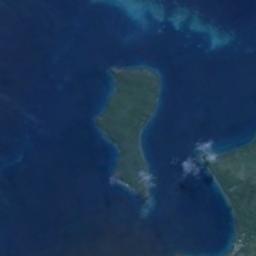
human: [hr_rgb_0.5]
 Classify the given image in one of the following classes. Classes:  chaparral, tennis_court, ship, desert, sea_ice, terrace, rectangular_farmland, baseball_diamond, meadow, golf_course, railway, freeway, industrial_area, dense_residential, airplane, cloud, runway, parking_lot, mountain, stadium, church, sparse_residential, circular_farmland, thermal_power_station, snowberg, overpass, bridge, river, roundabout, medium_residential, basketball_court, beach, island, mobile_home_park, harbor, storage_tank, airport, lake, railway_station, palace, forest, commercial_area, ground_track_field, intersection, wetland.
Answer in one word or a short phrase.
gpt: island